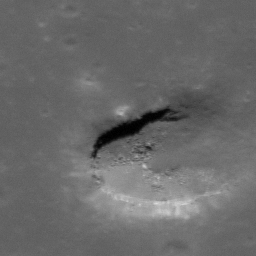
Pit: Central Mare Fecunditatis Pit
Host crater: Mare Fecunditatis
Host type: mare
Lunar coordinates: latitude -0.9182, longitude 48.66